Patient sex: M
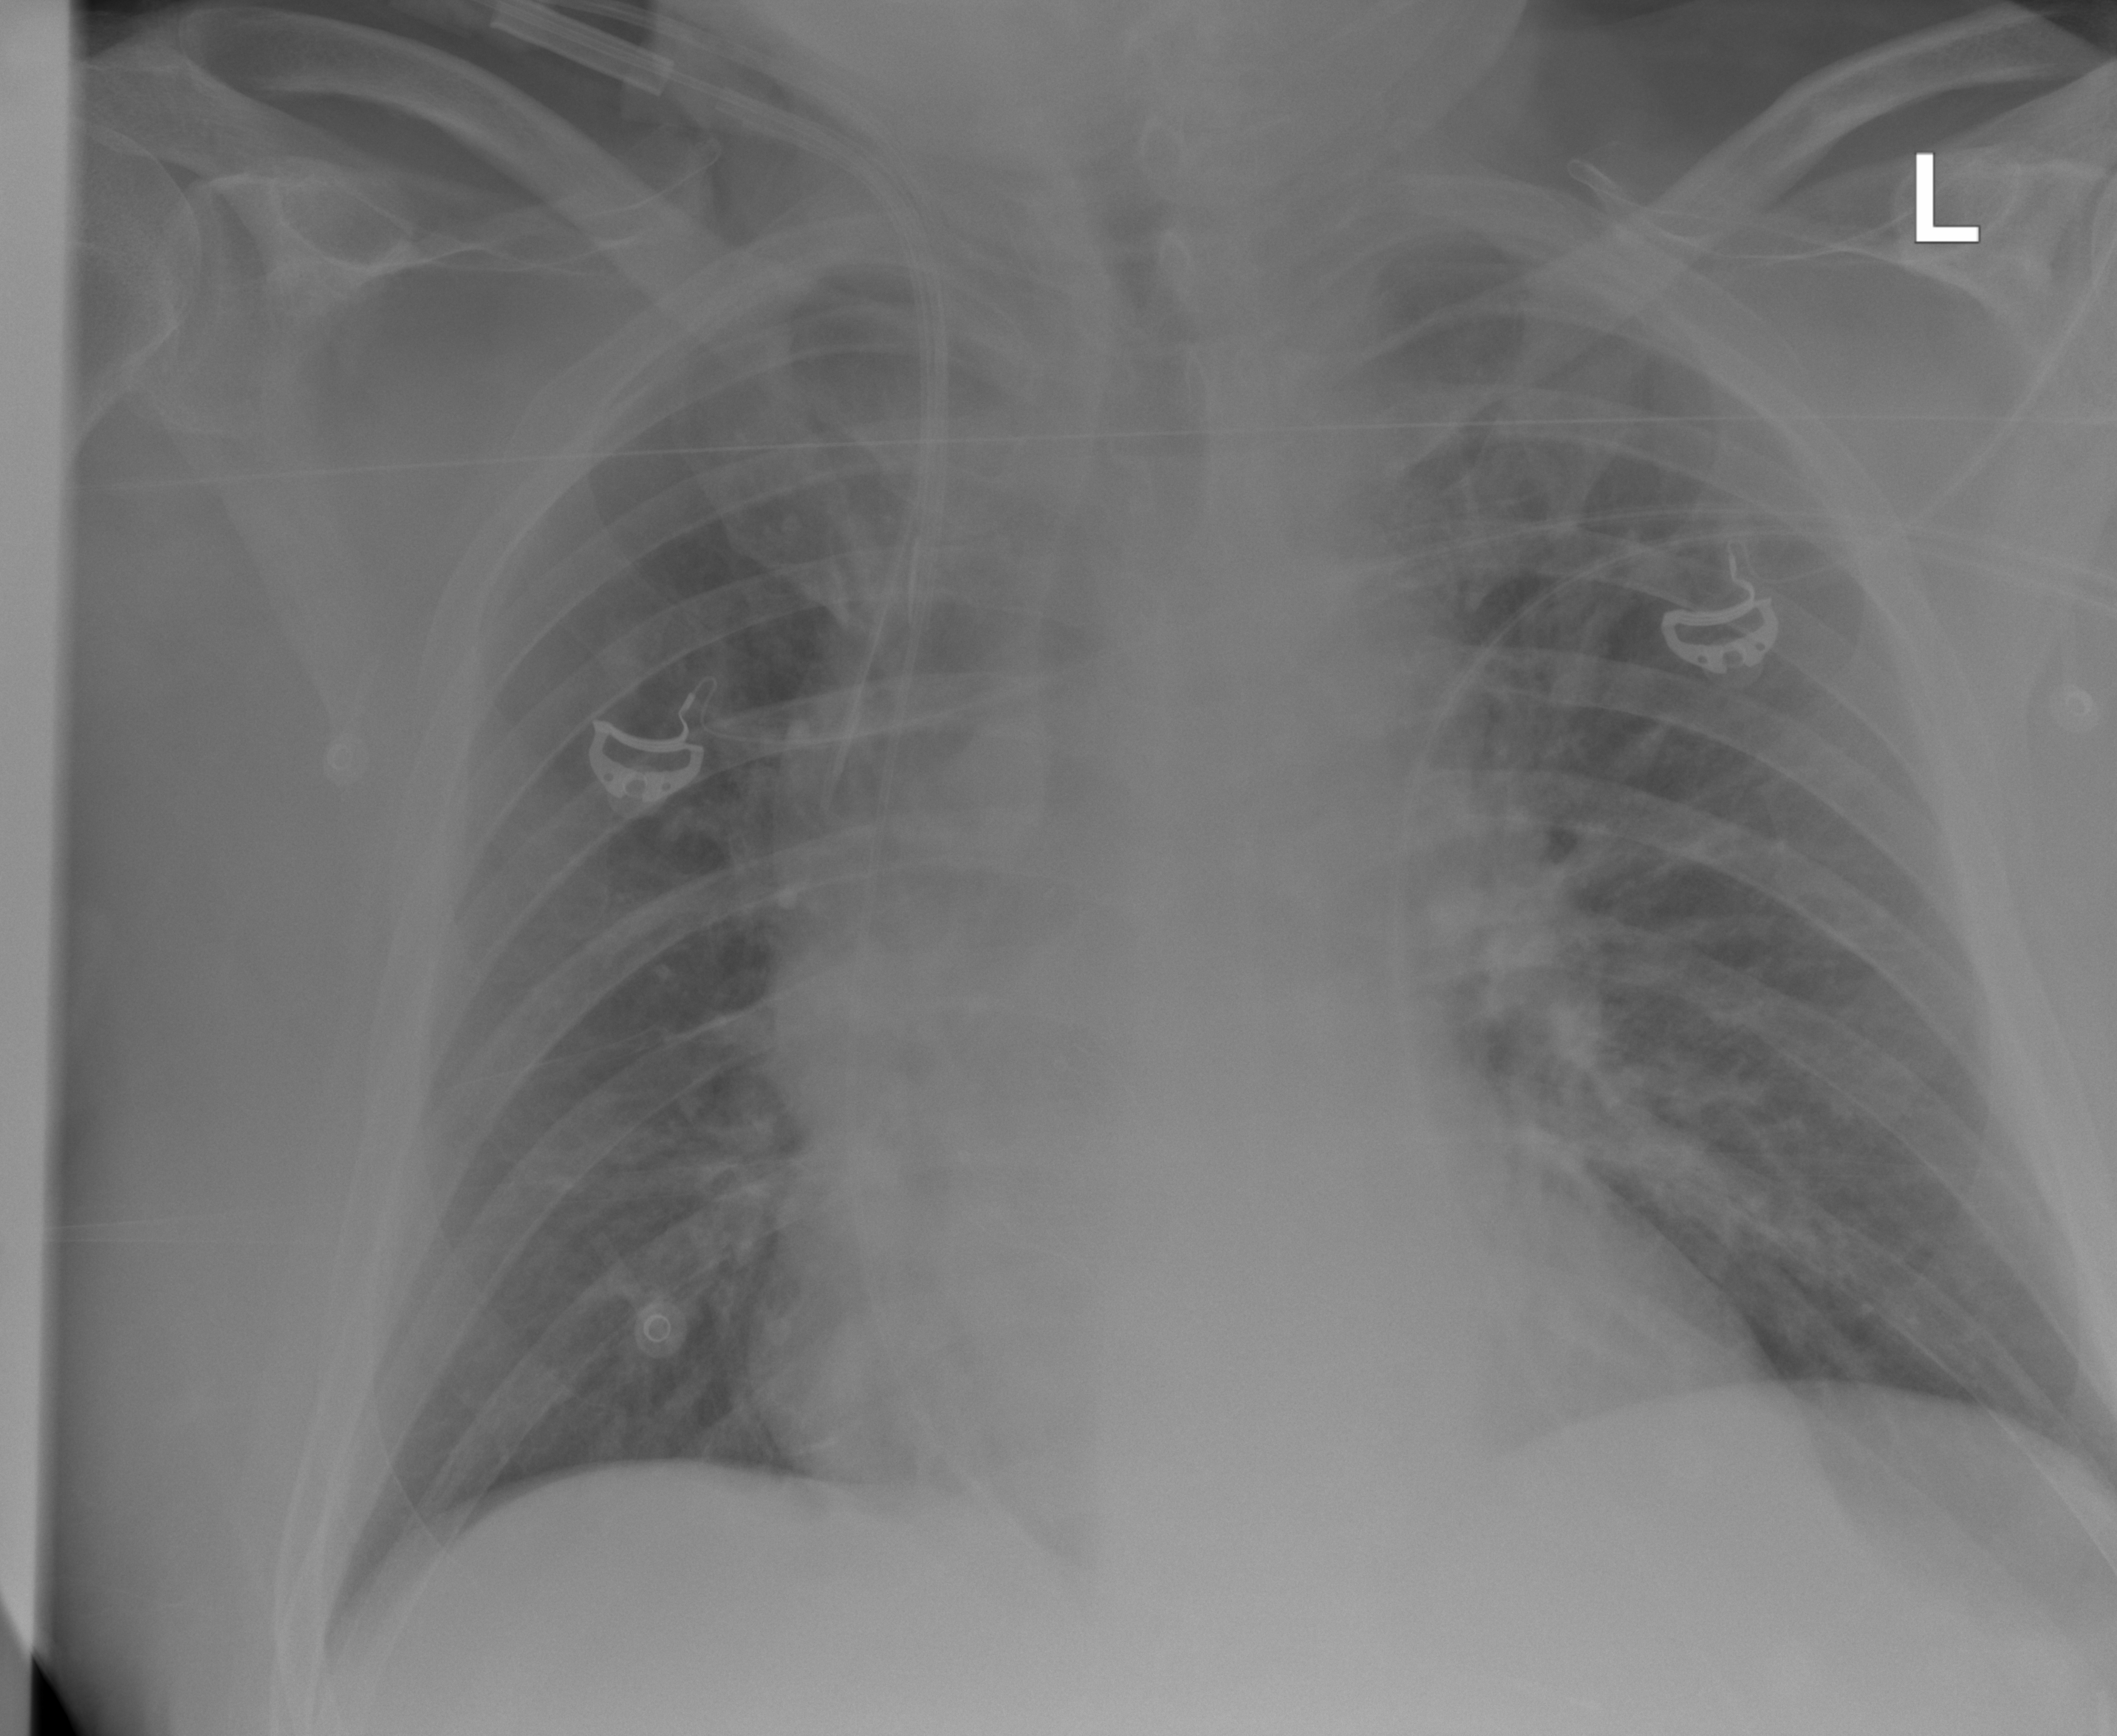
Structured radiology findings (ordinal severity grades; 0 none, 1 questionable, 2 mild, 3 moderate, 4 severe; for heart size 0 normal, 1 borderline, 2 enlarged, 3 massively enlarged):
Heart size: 2
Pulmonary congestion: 2
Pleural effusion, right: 0
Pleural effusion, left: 0
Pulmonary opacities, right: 0
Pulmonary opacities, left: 0
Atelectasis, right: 0
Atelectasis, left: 0